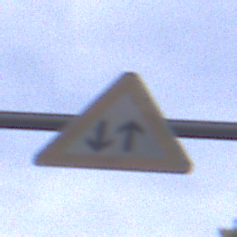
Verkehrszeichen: Gegenverkehr
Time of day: MorningAfternoon
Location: Outdoor (Suburban)
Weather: PartlyCloudy
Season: NotSpecified
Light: Natural